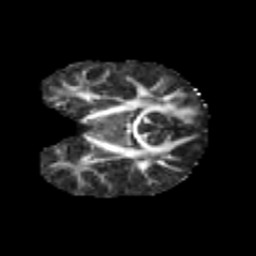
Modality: FA
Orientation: coronal
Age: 8
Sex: male
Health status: healthy